Field crop: tomato
Growth stage: 1
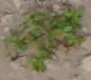
Species: portulaca